Question: I need to make a screen like this:

The only thing I need to add to my code
is something to put the background image
behind those buttons.
This is what I have so far:
'''
public class PruebaScreen extends MainScreen{
public PruebaScreen(){
LabelField title = new LabelField("Screen Title");
title.setPadding(40, 0, 20, 60);
BitmapField btn1 = new BitmapField(Bitmap.getBitmapResource("btn-1.png"));
btn1.setPadding(2,0,3,0);
BitmapField btn2 = new BitmapField(Bitmap.getBitmapResource("btn-2.png"));
btn2.setPadding(2,0,3,0);
add(title);
add(btn1);
add(btn2);
}
}
'''
How should I do to put those two buttons
over the background image?.
The image should not take all the screen.
Thanks in advance.
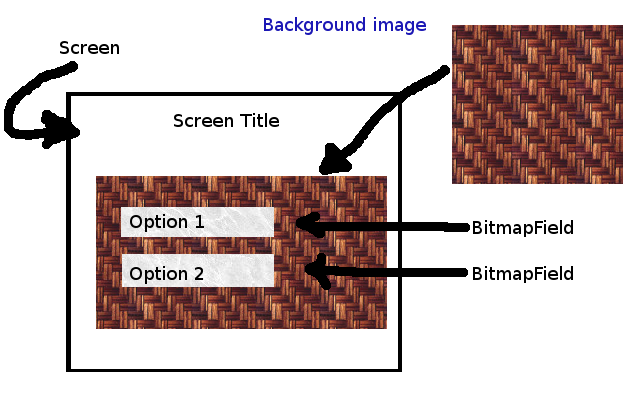
Answer: You should
1. Create a manager (VericalFieldManager)
2. Set the desired background for the manager
3. Add the buttons to the manager
4. Add the manager to the screen
Here is a code snippet :
'''
LabelField title = new LabelField("Screen Title");
title.setPadding(40, 0, 20, 60);
VerticalFieldManager vfm = new VerticalFieldManager(USE_ALL_WIDTH);
vfm.setBackground(BackgroundFactory.createSolidBackground(Color.BLUE));
vfm.setPadding(20, 0, 20, 0);
ButtonField btn1 = new ButtonField("Option 1");
btn1.setPadding(2, 0, 3, 0);
ButtonField btn2 = new ButtonField("Option 2");
btn2.setPadding(2, 0, 3, 0);
add(title);
vfm.add(btn1);
vfm.add(btn2);
add(vfm);
'''
To make the background a bitmap, just replace
'''
vfm.setBackground(BackgroundFactory.createSolidBackground(Color.BLUE));
'''
with
'''
vfm.setBackground(BackgroundFactory.createBitmapBackground(YOUR BITMAP);
'''